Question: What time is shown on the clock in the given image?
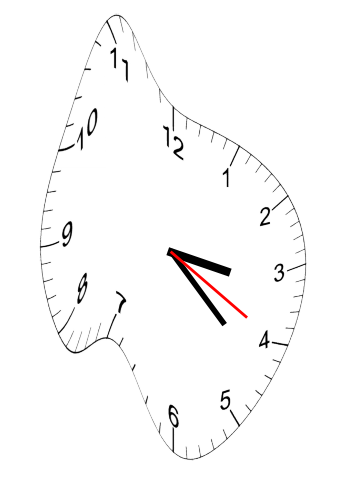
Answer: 03:22:20